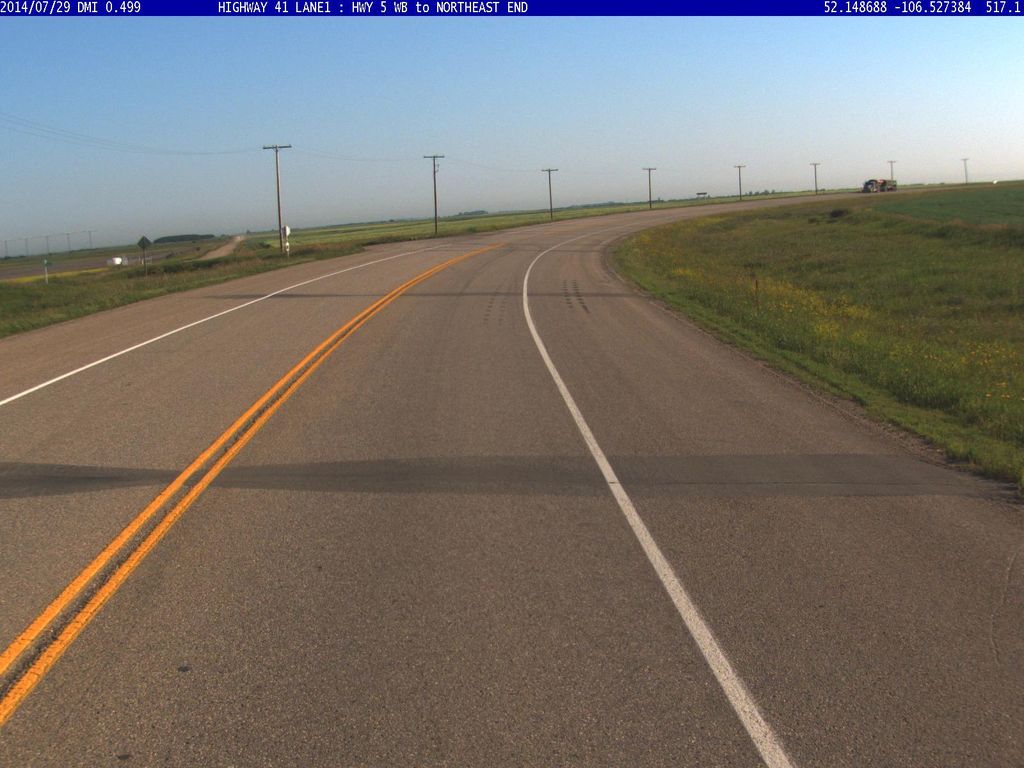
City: saskatoon